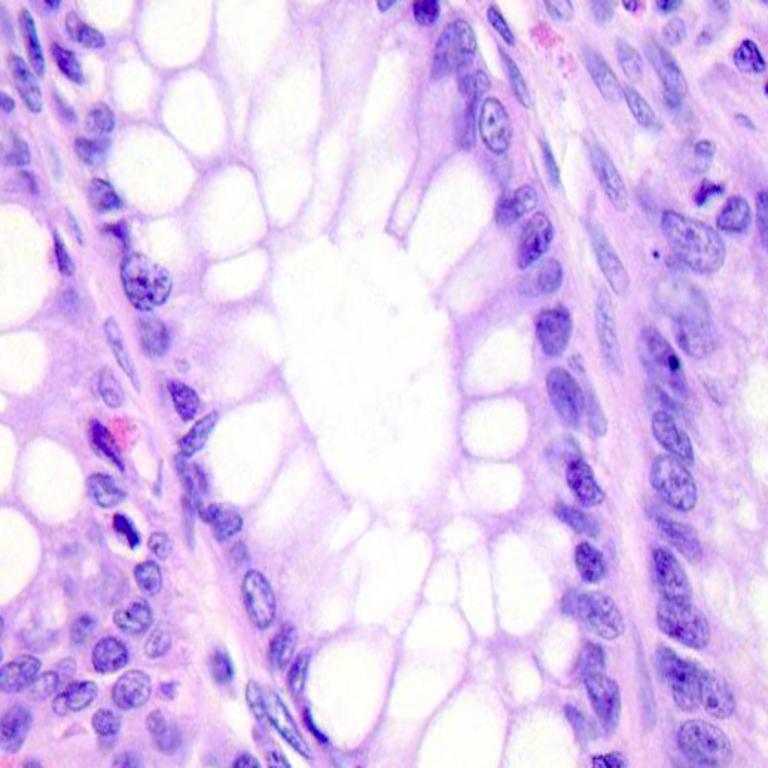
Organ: colon
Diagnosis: benign